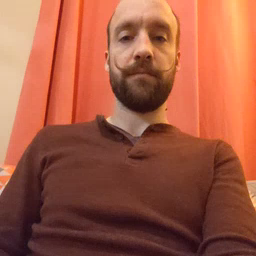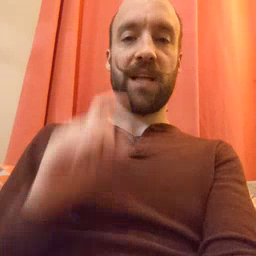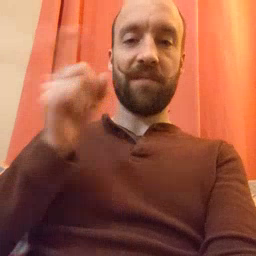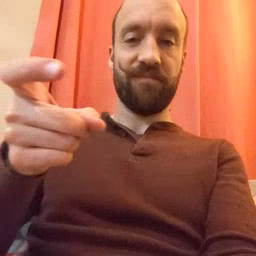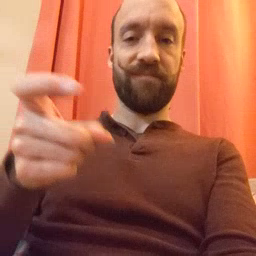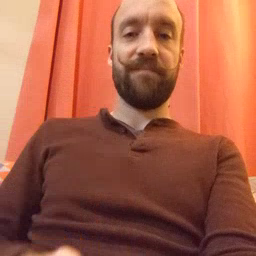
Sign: gift